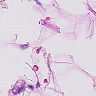
Metastatic tissue present: no